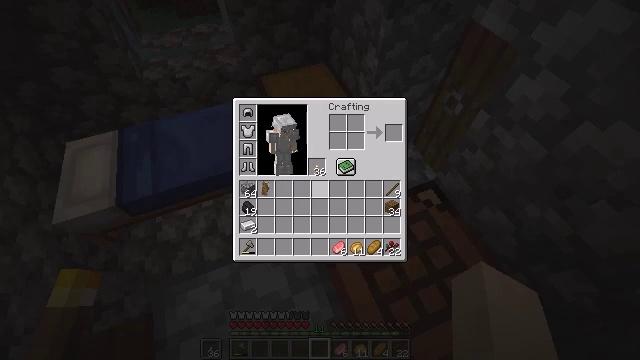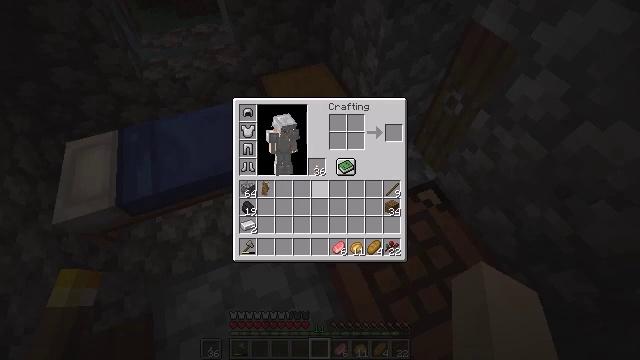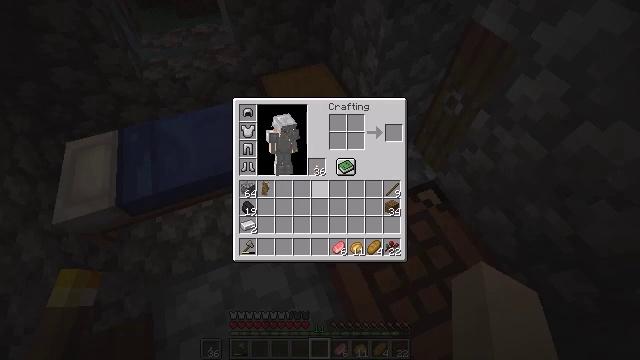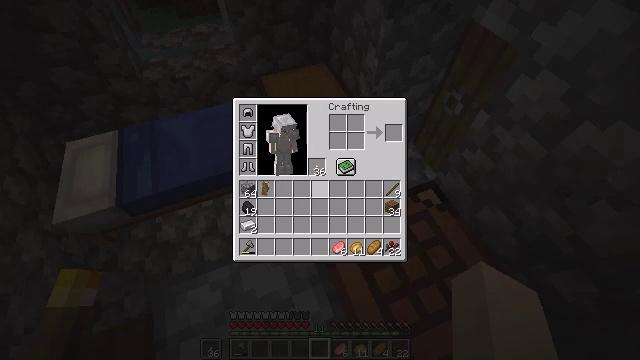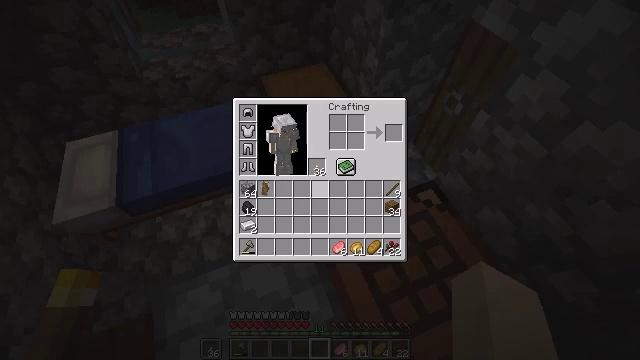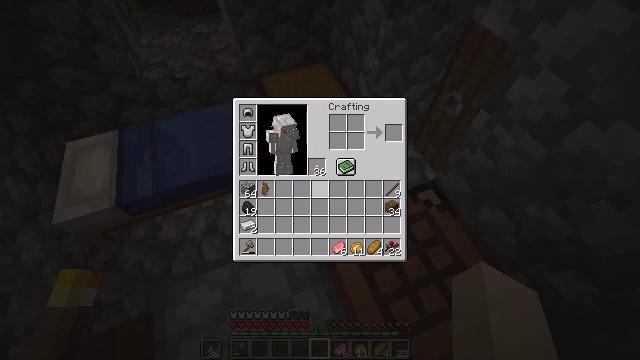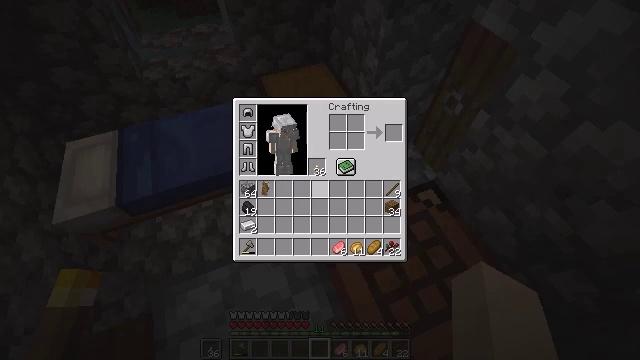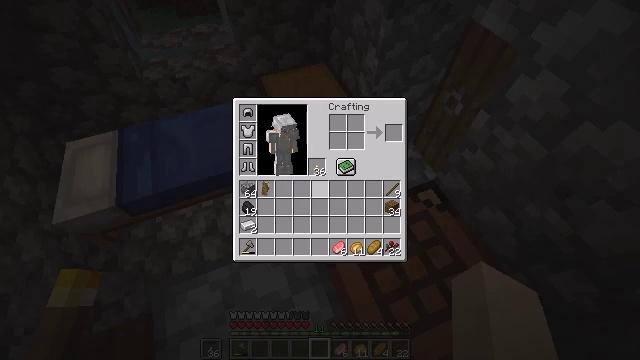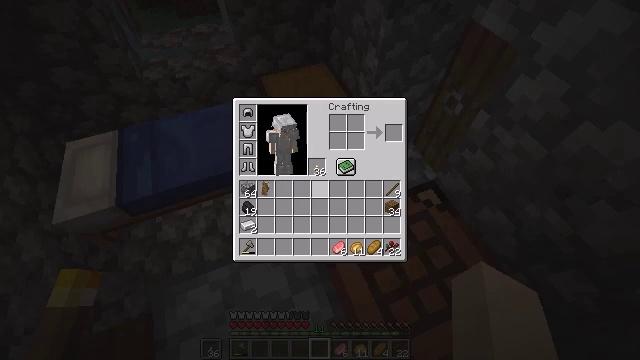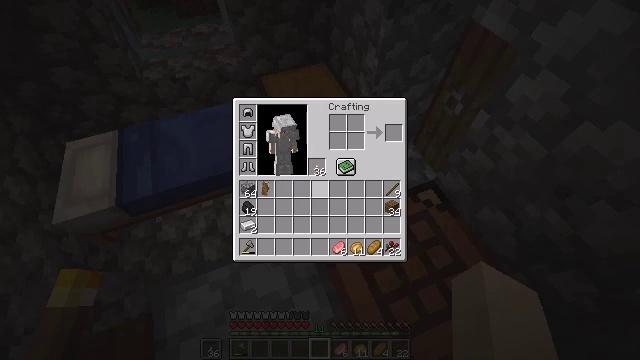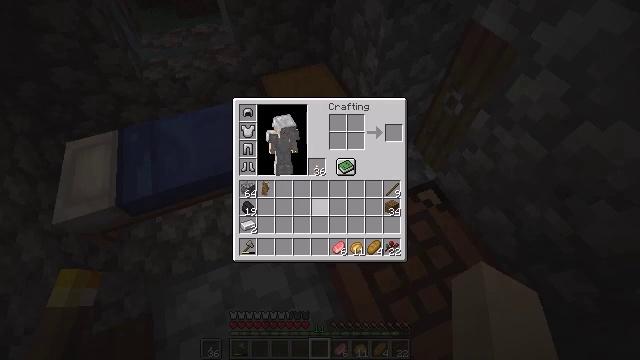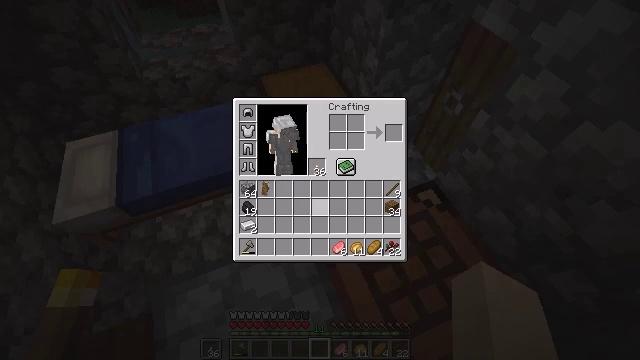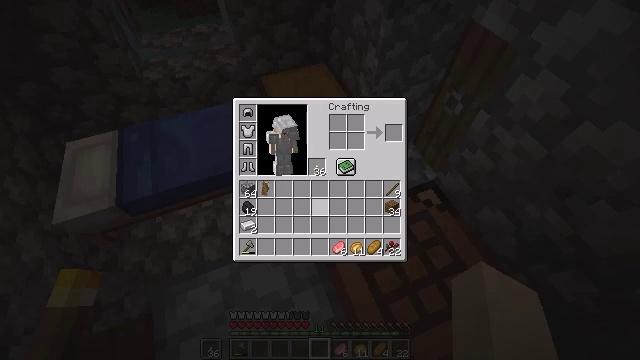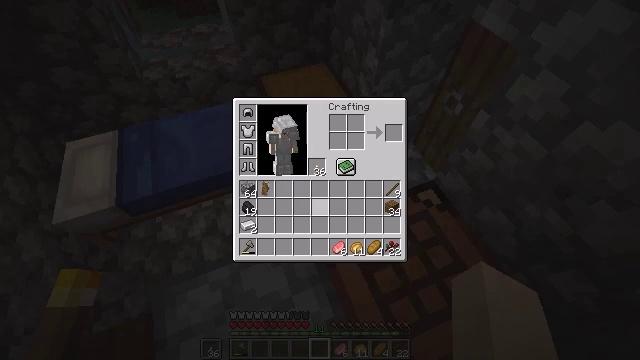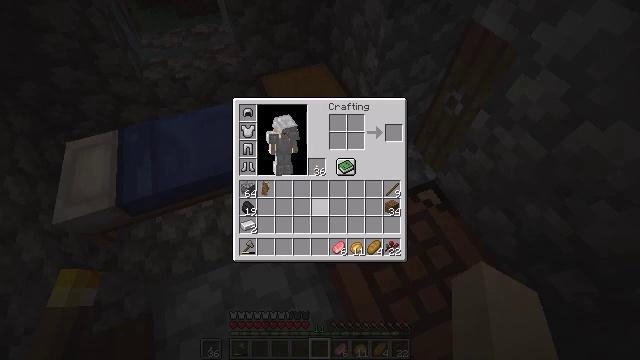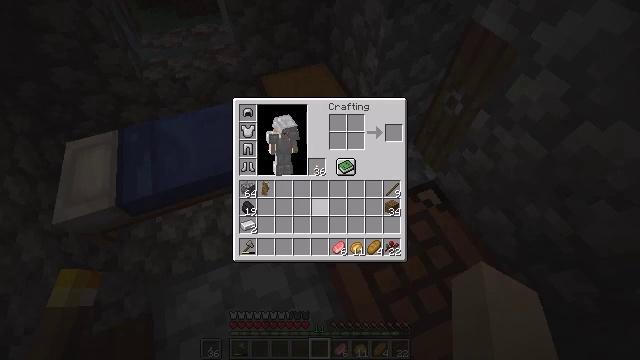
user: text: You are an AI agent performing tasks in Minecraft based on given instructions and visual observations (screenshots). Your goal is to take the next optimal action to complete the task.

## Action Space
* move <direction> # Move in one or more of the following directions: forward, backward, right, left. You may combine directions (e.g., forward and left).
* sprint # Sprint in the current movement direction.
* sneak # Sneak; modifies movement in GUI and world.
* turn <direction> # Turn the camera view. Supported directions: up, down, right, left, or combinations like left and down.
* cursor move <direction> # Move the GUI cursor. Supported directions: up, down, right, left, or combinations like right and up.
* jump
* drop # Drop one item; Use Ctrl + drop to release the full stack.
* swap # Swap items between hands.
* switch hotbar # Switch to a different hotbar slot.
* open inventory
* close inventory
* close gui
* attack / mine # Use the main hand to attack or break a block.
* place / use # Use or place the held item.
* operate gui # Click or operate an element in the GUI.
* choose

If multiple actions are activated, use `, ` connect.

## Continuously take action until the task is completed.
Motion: motion action
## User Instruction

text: Kill a zombie villager.
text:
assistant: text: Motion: no_op
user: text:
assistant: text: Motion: no_op
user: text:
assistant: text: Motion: no_op
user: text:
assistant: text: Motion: no_op
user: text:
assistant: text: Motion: no_op
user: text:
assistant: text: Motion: no_op
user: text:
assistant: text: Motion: no_op
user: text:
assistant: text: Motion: cursor move down
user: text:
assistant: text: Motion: no_op
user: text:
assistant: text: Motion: cursor move down
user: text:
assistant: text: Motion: cursor move right
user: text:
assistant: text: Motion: no_op
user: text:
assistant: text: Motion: no_op
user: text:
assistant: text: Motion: no_op
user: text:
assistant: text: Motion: no_op
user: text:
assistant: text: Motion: no_op
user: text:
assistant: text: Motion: no_op
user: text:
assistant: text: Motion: no_op
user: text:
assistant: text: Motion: no_op
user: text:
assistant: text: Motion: cursor move right
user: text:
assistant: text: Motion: no_op
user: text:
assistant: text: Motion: no_op
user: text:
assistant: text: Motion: no_op
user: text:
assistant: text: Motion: no_op
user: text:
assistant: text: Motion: no_op
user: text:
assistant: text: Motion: no_op
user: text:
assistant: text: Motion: no_op
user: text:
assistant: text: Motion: no_op
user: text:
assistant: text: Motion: no_op
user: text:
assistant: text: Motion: no_op